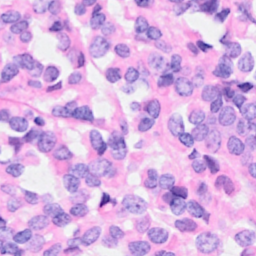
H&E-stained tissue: Breast